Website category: book
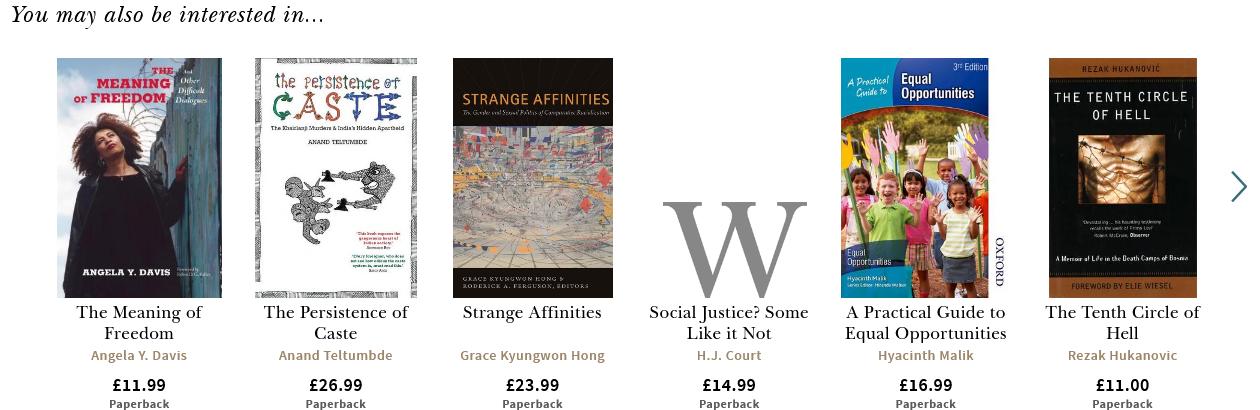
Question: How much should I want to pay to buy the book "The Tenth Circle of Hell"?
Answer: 11.00

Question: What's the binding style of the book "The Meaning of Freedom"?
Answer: Paperback

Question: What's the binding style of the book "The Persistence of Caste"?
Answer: Paperback

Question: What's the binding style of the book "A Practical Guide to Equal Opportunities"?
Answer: Paperback

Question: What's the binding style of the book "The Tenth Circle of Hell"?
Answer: Paperback

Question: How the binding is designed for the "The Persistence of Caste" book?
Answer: Paperback

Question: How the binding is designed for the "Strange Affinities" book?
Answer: Paperback

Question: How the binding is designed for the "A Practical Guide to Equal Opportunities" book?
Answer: Paperback

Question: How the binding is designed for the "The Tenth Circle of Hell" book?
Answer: Paperback

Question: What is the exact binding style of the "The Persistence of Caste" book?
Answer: Paperback

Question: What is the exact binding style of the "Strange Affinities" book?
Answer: Paperback

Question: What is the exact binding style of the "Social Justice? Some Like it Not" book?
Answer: Paperback

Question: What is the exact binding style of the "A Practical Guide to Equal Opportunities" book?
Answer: Paperback

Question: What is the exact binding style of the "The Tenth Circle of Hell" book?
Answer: Paperback

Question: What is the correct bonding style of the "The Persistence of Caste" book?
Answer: Paperback

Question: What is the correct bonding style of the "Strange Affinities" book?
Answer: Paperback

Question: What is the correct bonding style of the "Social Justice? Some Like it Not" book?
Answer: Paperback

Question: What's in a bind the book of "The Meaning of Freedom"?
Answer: Paperback

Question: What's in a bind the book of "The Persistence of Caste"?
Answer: Paperback

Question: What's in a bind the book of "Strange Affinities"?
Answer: Paperback

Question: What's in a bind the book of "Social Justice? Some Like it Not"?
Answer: Paperback

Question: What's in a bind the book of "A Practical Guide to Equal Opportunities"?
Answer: Paperback

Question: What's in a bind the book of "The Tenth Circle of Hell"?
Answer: Paperback

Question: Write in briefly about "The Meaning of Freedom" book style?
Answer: Paperback

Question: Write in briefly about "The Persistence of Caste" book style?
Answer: Paperback

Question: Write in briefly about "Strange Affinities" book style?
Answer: Paperback

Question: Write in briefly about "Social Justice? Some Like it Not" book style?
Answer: Paperback

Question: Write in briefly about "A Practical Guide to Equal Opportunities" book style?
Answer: Paperback

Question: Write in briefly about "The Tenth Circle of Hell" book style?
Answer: Paperback

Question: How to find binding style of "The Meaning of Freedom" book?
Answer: Paperback

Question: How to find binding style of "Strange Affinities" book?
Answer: Paperback

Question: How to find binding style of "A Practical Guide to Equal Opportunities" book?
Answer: Paperback